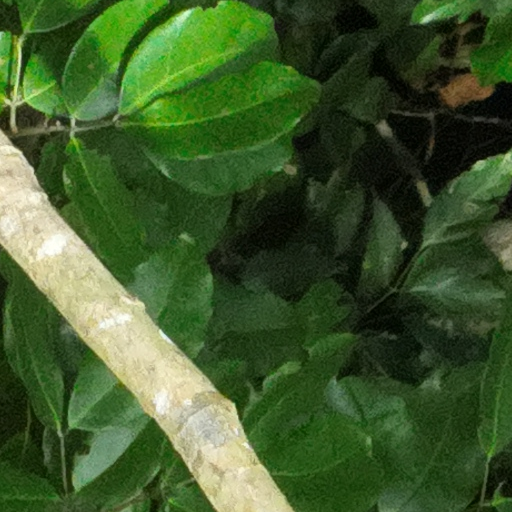
Species: Prioria copaifera
GBIF accepted scientific name: Prioria copaifera
Crown area (m\u00b2): 133.661